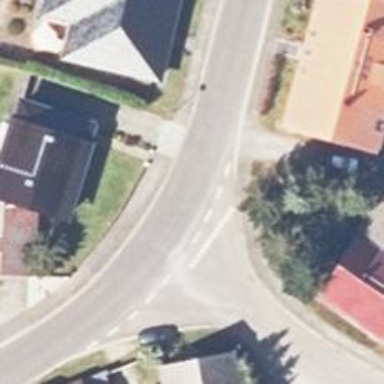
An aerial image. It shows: Tertiary road with asphalt surface.